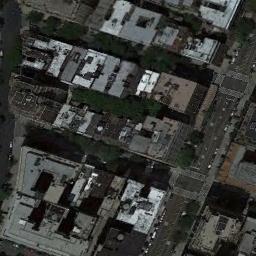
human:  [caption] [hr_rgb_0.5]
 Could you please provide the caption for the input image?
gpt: The building in the lower right corner is the highest .

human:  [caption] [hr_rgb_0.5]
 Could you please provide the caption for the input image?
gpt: A commercial area with lots of buildings arranged neatly is surrounded by some roads and trees .

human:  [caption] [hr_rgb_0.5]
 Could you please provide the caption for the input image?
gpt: There are many dense tall buildings and several roads and many trees in a business district .

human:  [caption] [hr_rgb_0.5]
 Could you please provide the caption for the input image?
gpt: The commercial area is consist of many buildings .

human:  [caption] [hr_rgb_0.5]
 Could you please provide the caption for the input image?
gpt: There are some buildings arranged neatly on a commercial area .